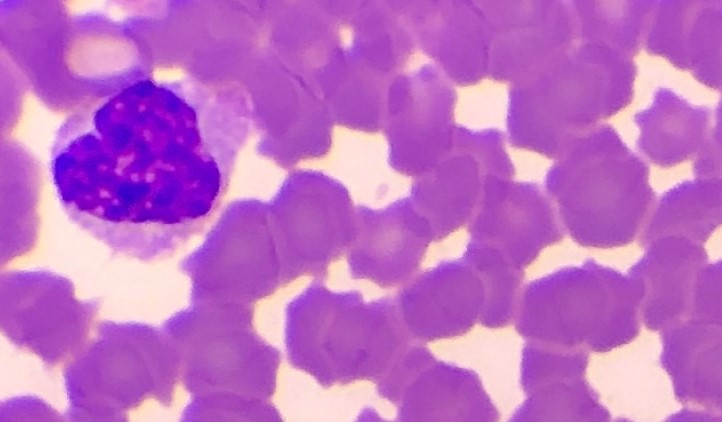
White blood cell type: Monocyte